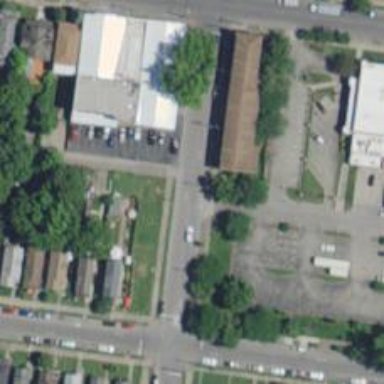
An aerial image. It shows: Alley classified as service road.